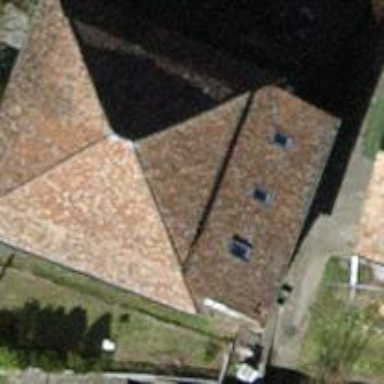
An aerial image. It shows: House with pyramidal roof shape.